Question: How do you view error messages and console logs in Electron during development? Also, is it possible for the logs to be written directly into a file?
---
Kind of like the errors and console logs displayed by Chrome's dev tools:

Except in Electron rather than Chrome.
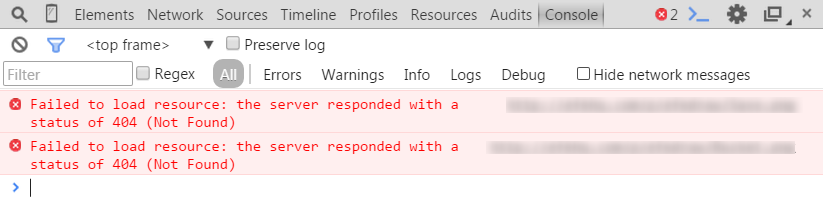
Answer: On your BrowserWindow call the function 'openDevTools()' this will open the same dev tools you find in Chrome. I wrote about this on my blog at <URL>.
Here is a simple main.js file that includes openDevTools:
'''
var app = require('app');
var BrowserWindow = require('browser-window');
var mainWindow = null;
app.on('window-all-closed', function() {
if (process.platform != 'darwin')
app.quit();
});
app.on('ready', function() {
mainWindow = new BrowserWindow({width: 800, height: 600});
mainWindow.loadUrl('file://' + __dirname + '/index.html');
mainWindow.openDevTools();
mainWindow.on('closed', function() {
mainWindow = null;
});
});
'''
You can also access this via a renderer process using the remote module. For the apps I have been tinkering with I bind the function 'toggleDevTools' to F12. Something like this:
'''
var remote = require('remote');
document.addEventListener("keydown", function (e) {
if (e.keyCode === 123) { // F12
var window = remote.getCurrentWindow();
window.toggleDevTools();
}
});
'''
Note that I have only tested the above with Electron in Windows. I am assuming the Linux and Mac versions work the same. If you are running Mac or Linux please let me know if they do not.